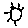
Label: sun